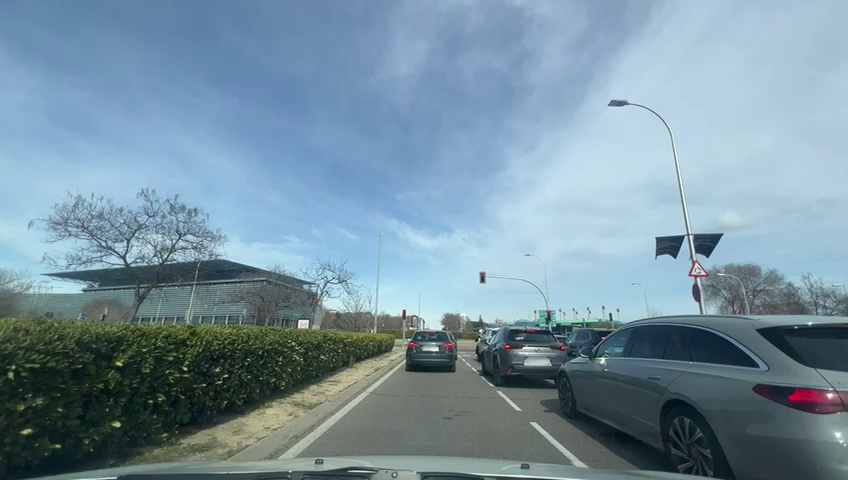
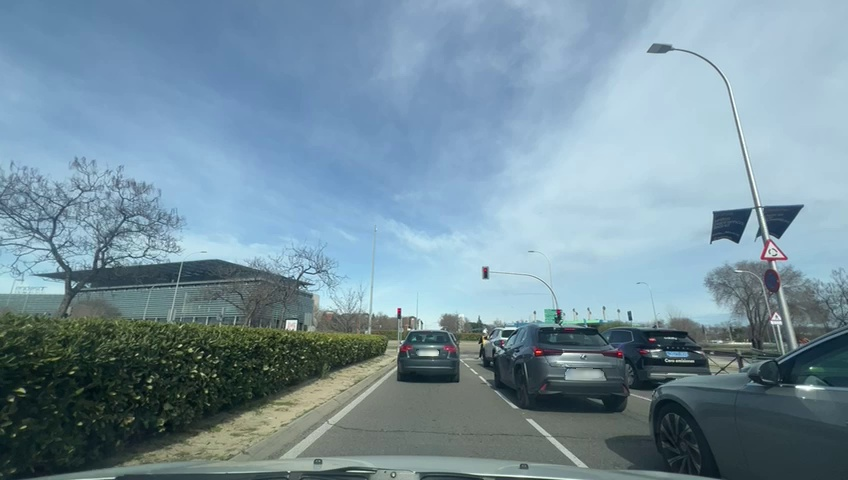
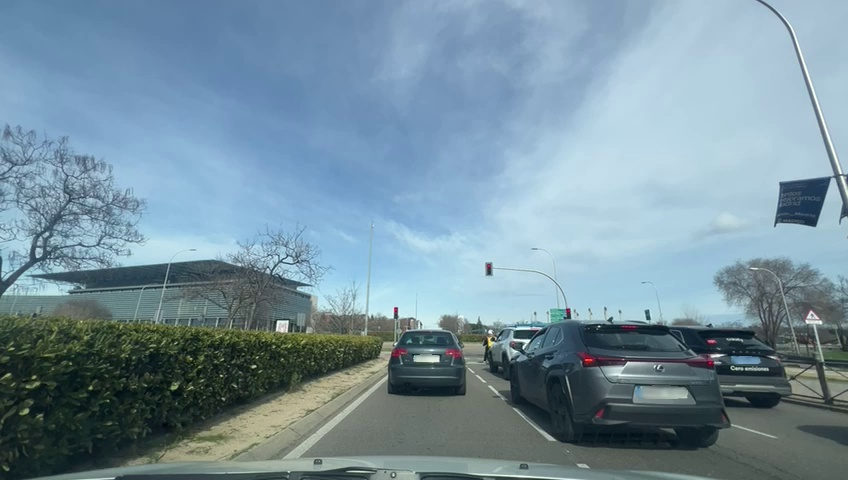
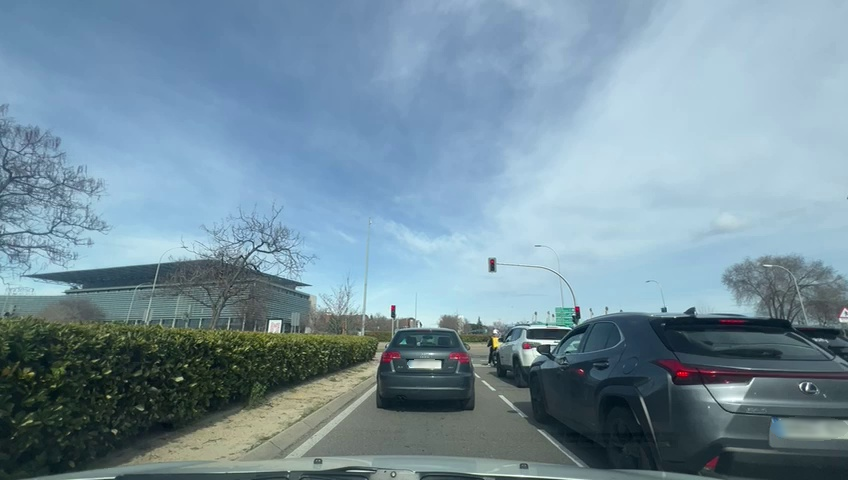
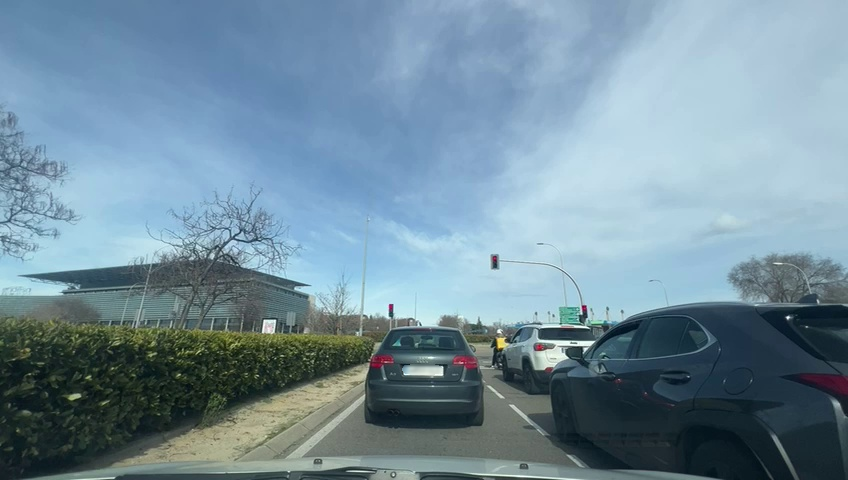
Situation: Traffic light
Question: Do you observe any red traffic light regulating the ego lane?
Answer: Yes
Reasoning: The Ego vehicle is traveling in the left lane of a three-lane road, where three traffic lights (left, center-overhead, and right) operate simultaneously for all three lanes. There are no options or dedicated lanes for turning right or left, and all three traffic lights are red.
There are vehicles already stopped ahead of the Ego and in the other two lanes to its sides.

Situation: Traffic light
Question: What is the color of the traffic light regulating the ego lane?
Answer: Red
Reasoning: The Ego vehicle is traveling in the left lane of a three-lane road, where three traffic lights (left, center-overhead, and right) operate simultaneously for all three lanes. There are no options or dedicated lanes for turning right or left, and all three traffic lights are red.
There are vehicles already stopped ahead of the Ego and in the other two lanes to its sides.

Situation: Traffic light
Question: Is the ego vehicle positioned in a dedicated right-turn lane before the traffic light?
Answer: No
Reasoning: The Ego vehicle is traveling in the left lane of a three-lane road, where three traffic lights (left, center-overhead, and right) operate simultaneously for all three lanes. There are no options or dedicated lanes for turning right or left, and all three traffic lights are red.
There are vehicles already stopped ahead of the Ego and in the other two lanes to its sides.

Situation: Traffic light
Question: Is the ego vehicle positioned in a dedicated left-turn lane before the traffic light?
Answer: No
Reasoning: The Ego vehicle is traveling in the left lane of a three-lane road, where three traffic lights (left, center-overhead, and right) operate simultaneously for all three lanes. There are no options or dedicated lanes for turning right or left, and all three traffic lights are red.
There are vehicles already stopped ahead of the Ego and in the other two lanes to its sides.

Situation: Traffic light
Question: Are multiple traffic lights regulating the ego direction of travel displaying different colors simultaneously?
Answer: No
Reasoning: The Ego vehicle is traveling in the left lane of a three-lane road, where three traffic lights (left, center-overhead, and right) operate simultaneously for all three lanes. There are no options or dedicated lanes for turning right or left, and all three traffic lights are red.
There are vehicles already stopped ahead of the Ego and in the other two lanes to its sides.